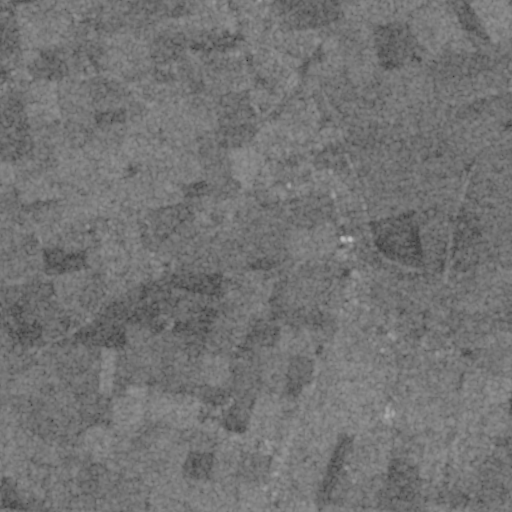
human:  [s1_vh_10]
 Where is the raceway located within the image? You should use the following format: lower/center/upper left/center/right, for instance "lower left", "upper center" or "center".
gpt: The raceway is located in the center left of the image.
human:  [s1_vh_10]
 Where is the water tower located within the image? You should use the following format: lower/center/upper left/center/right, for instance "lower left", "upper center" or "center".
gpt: The water tower is located in the upper center of the image.
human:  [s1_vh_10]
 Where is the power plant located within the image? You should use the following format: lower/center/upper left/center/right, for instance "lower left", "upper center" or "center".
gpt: There is no power plant in the image.

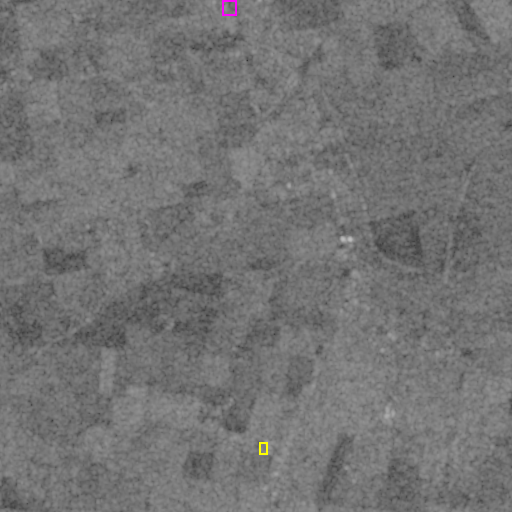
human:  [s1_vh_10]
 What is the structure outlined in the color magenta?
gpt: The structure outlined in magenta is a park.
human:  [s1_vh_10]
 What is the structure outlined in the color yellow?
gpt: The structure outlined in yellow is a building.
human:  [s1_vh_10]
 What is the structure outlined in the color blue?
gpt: There is no blue outline.